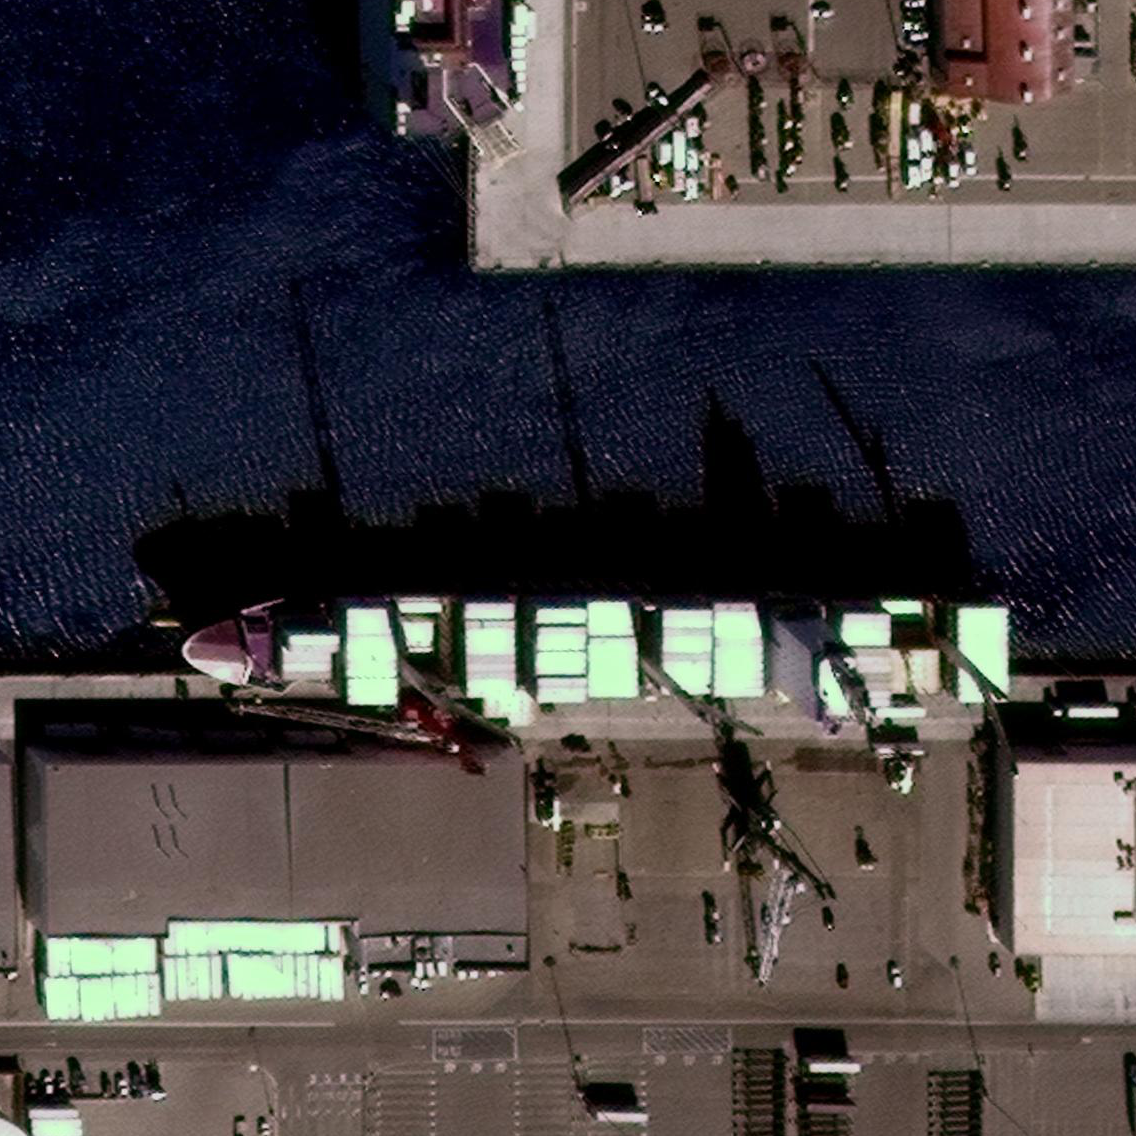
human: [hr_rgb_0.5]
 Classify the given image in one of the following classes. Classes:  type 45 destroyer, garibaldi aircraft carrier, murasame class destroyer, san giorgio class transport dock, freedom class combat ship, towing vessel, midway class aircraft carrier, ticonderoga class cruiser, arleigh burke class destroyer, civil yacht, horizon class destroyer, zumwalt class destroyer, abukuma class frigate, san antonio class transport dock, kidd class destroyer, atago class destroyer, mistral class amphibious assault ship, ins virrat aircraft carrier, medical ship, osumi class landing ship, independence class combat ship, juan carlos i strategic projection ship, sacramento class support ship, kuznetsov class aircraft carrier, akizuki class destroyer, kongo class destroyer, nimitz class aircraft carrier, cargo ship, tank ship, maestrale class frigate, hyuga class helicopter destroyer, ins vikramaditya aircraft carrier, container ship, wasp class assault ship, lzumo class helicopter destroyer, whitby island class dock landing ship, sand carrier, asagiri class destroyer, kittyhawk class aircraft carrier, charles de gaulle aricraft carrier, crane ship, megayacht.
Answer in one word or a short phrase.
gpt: Container ship